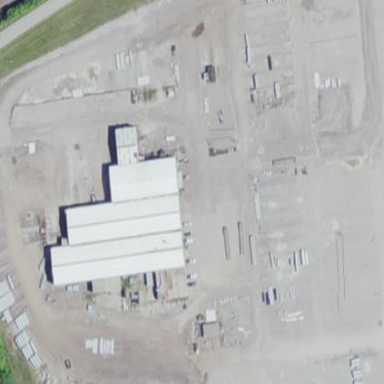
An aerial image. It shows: Industrial area.